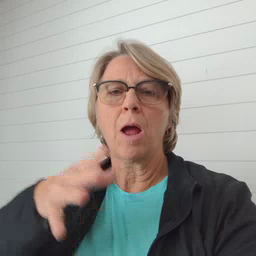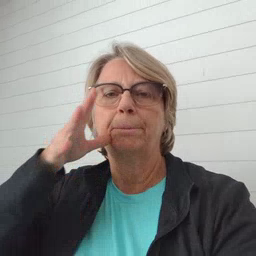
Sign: farm